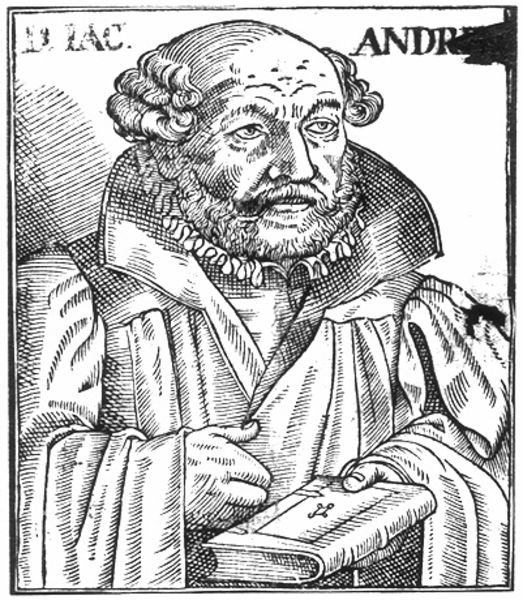
Titel: Bildnis des Jacob Andreae
Künstler: Alexander Hock
Institution: (Seriendruck)
Schlagwörter: hand, kopf, mann, schatten, umhang, weiß, daumen, finger, grau, haar, licht, mund, nase, profil, schwarz, stirn, zeichnung, blick, muster, alt, bart, richter, schnurrbart, augen, bibel, falten, gesicht, halten, kragen, mensch, rahmen, vollbart, ärmel, bildnis, halskrause, herr, hände, portrait, porträt, kirche, geistlicher, gewand, haare, halbfigur, kutte, mantel, augenbrauen, kinn, lippen, locke, locken, schultern, spanien, holzschnitt, schrift, grafik, graphik, rand, inschrift, brauen, glatze, faltenwurf, zeigen, name, buch, kreuz, druck, schwarzweiss, druckgrafik, schraffur, schraffuren, holzstich, radierung, stich, titel, text, buchstaben, überschrift, stehkragen, krause, namen, wissenschaftler, fleck, buchdruck, einband, talar, bucheinband, seiten, pfarrer, mittelalter, pfaffe, priester, luther, heiliger, gelehrter, dürer, kupferstich, latein, universität, professor, inquisition, kleriker, andreas, theologe, betagt, soutane, hinhalten, andre, 16. jahrhundert, bart#, andreae, andree